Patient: sex M, age 62
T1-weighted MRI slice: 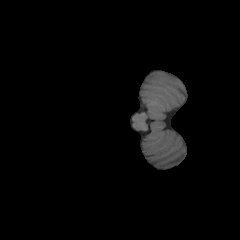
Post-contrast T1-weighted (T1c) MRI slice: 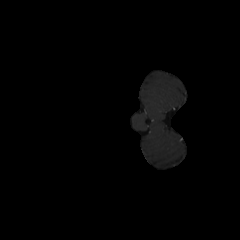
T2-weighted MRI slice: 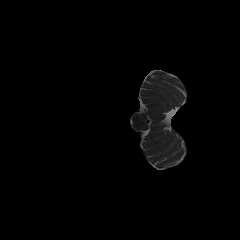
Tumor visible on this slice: no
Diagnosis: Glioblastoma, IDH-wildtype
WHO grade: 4